Question: I have the following code:
'''
<table border=0 cellpadding=0 cellspacing=0 width=250px bgcolor=#FF0000>
<tr>
<td align=right><span id=spnMain></span>
</td>
</tr>
</table>
'''
'''
#spnMain {
background: url("theImages/searchButton.png") no-repeat;
background-position: 0px 0px;
width: 28px;
display: block;
height: 28px;
cursor: pointer;
}
#spnMain span {
background: url("theImages/searchButton.png");
display: block;
height: 50px;
background-position: 0px -56px;
}
'''
'''
$(document).ready(function () {
$("#spnMain").wrapInner("<span></span>");
$("#spnMain span").css({
"opacity": 0
});
$("#spnMain").hover(function () {
$(this).children("span").animate({
"opacity": 1
}, 400);
}, function () {
$(this).children("span").animate({
"opacity": 0
}, 400);
});
});
'''
Produces the following (the top is onload and the bottom when mouse is hovered:

How can I make the green button fade in on top of the purple button so it hides it?
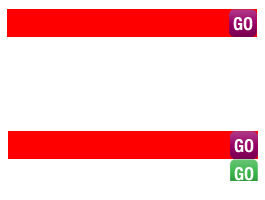
Answer: I know you ask for a javascript solution but you can do the same thing with css only (if you want to)
Way 1, sprites, no animation though: <URL>
Way 2, two images, css transition (a bit hacky): <URL>
'''
#spnMain
{
display: block;
height: 28px;
width: 28px;
background-image: url(**url to green button image**);
background-position: 0% 0%;
position: relative;
}
#spnMain:after
{
position: absolute;
width: inherit;
height: inherit;
top: 0;
left: 0;
content:"";
transition-duration: 0.4s;
visibility: hidden;
opacity: 0;
background-image: url(**url to red button image**);
}
#spnMain:hover:after
{
visibility: visible;
opacity: 1;
}
'''
the visibility property helps for IE8 support- no transition will occur, but the image will be swapped on mouse over. What should be good enough of a fallback for old "browsers".